Question: how can i add text outside of td in the table like the red lines that i have draw in the photo ?
Table markup is:
'''
<table>
<thead>
<tr><th class="span2"><div class="outside"></div></th>
<th class="span2"></th>
<th class="span2"></th>
<th class="span2"></th>
<th class="span2"></th>
<th class="span2"></th>
</tr>
</thead>
<tbody>
<tr>
<td class="span2"></td>
<td class="span2"></td>
<td class="span2"></td>
<td class="span2"></td>
<td class="span2"></td>
<td class="span2"></td>
</tr>
</tbody>
'''
How can i position absolutely outside ".outside" div which is inside td. It is working in Google Chrome but not in Firefox. I am using Twitter Bootstrap.

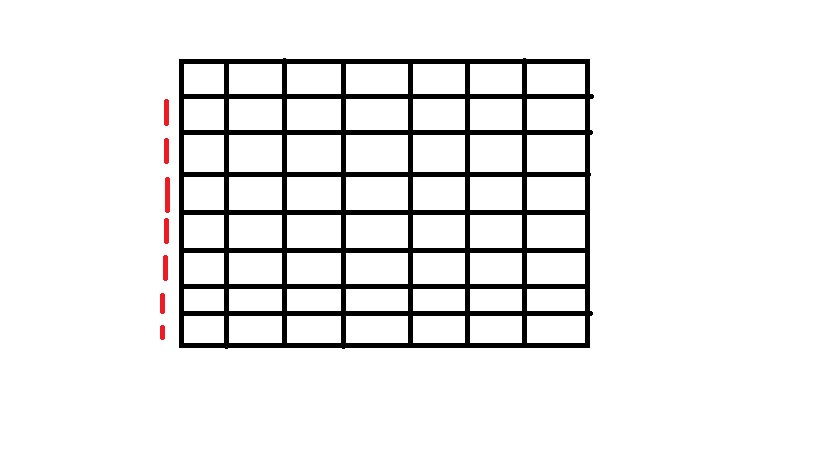
Answer: What about using the <URL> pseudo-selector?
'''
tr:before {
content: "Text";
font-size: 0.5em;
display: inline-block;
-webkit-transform: rotate(-90deg);
transform: rotate(-90deg);
}
'''
<URL>